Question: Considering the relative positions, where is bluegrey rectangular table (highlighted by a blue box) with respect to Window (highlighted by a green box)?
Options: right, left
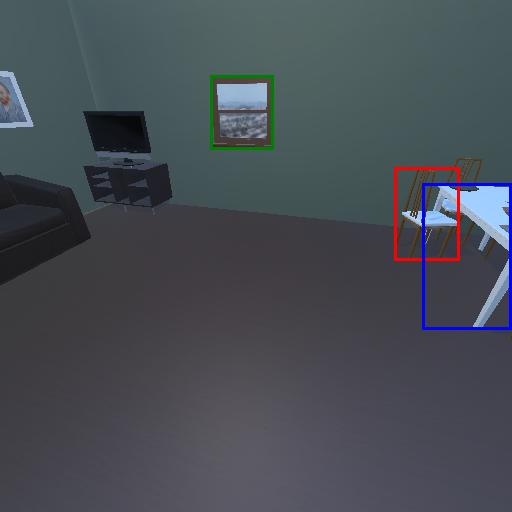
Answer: right